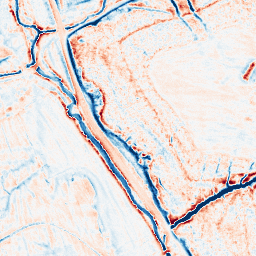
Category: edge_preserving
Decomposition family: anisotropic_diffusion
Decomposition parameters: iterations: 20
kappa: 50
gamma: 0.2
Upsampling method: regularized
Upsampling parameters: scale: 2
lambda_reg: 0.01
Upsampling scale: 2